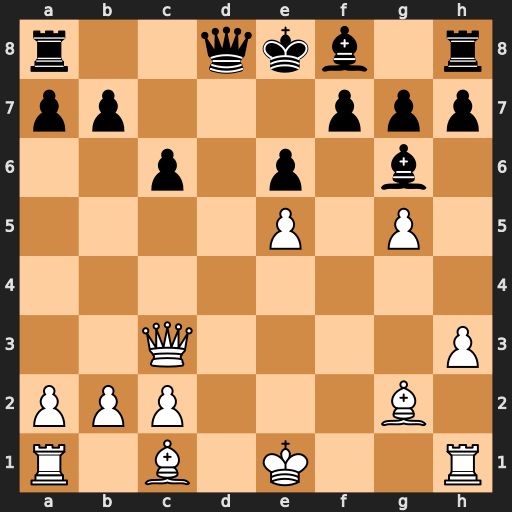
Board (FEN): r2qkb1r/pp3ppp/2p1p1b1/4P1P1/8/2Q4P/PPP3B1/R1B1K2R
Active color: w
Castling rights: KQkq
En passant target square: -
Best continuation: Bxc6+ bxc6 Qxc6+